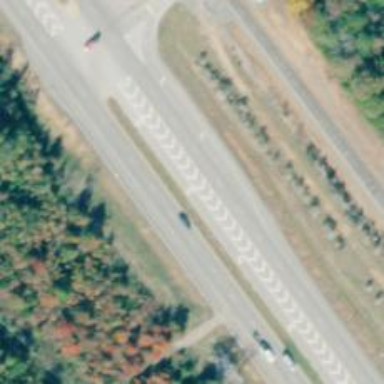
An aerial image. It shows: Trunk link highway.